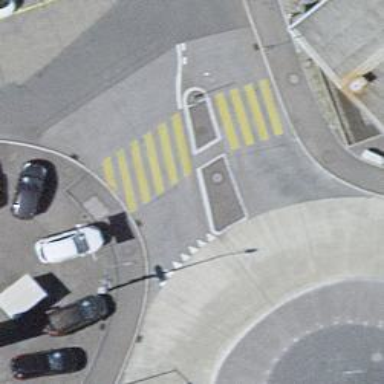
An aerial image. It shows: Zebra crossing on footway.